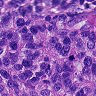
Metastatic tissue present: yes